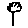
Label: flower